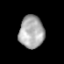
Tissue: prostate
Cell type: Myeloid cells
Senescence score: 0.7425
Nuclear area (px): 791
Mean DAPI intensity: 170.578